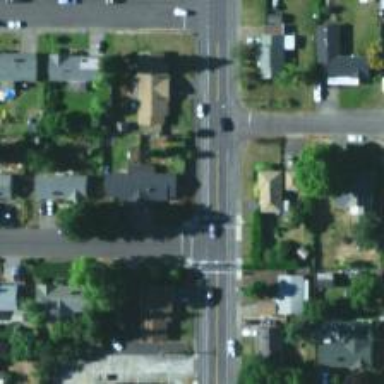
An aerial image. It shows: Solid stop line on the road.